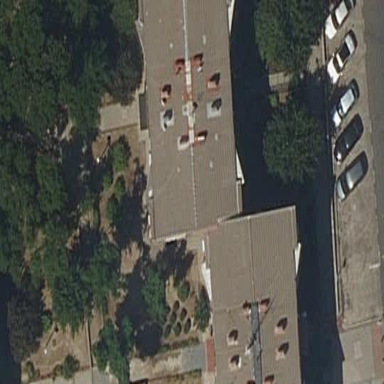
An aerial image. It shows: Building.